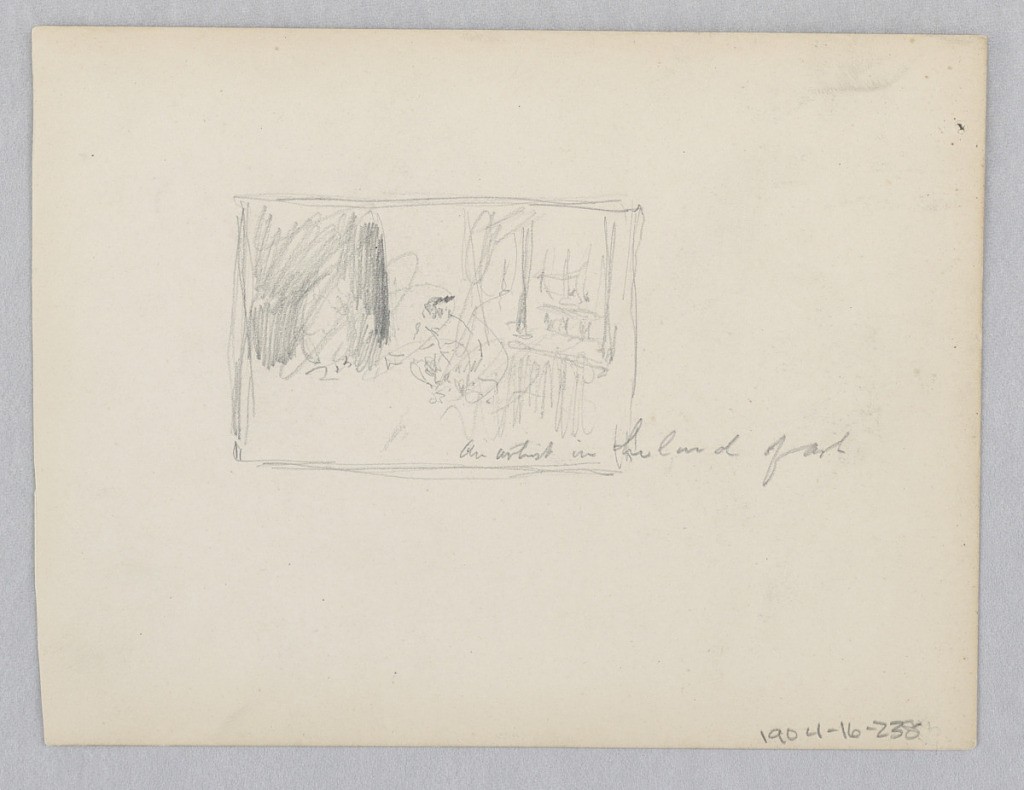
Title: Artist in the studio
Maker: Robert Frederick Blum, American, 1857–1903
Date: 1879–1880
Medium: Graphite on wove paper
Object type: Drawing
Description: Recto: A crossed out sketch of an artist in the studio; Verso: Sketch of two male figures in costume and a sail boat.